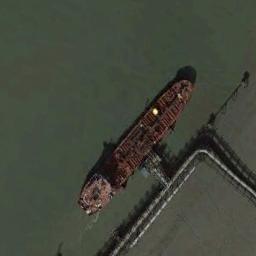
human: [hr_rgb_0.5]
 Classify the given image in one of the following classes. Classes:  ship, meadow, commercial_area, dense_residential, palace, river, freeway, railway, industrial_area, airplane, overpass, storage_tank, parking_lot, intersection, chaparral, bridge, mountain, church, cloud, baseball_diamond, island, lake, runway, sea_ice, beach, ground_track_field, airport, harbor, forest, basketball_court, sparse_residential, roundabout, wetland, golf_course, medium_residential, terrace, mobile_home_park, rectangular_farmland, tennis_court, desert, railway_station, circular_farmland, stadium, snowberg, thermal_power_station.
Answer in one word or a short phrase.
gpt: ship